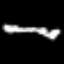
Label: squiggle